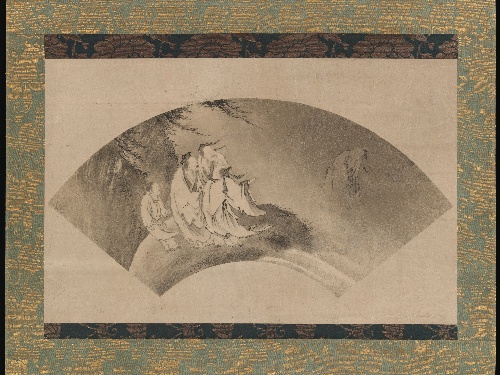
Title: 列子御風図扇面 (Resshi gyofū zu senmen)|The Daoist Immortal Liezi Flying on a Cloud
Artist: Kano Yukinobu 狩野之信
Artist bio: Japanese, ca. 1513–1575
Date: 16th century
Object type: Fan mounted as a hanging scroll
Classification: Paintings
Medium: Fan-shaped painting mounted as a hanging scroll; ink on paper
Culture: Japan
Period: Muromachi period (1392–1573)
Dimensions: Image: 13 1/4 × 20 5/8 in. (33.7 × 52.4 cm)
Overall with mounting: 48 × 24 9/16 in. (121.9 × 62.4 cm)
Overall with knobs: 48 × 26 1/2 in. (121.9 × 67.3 cm)
Department: Asian Art
Credit line: Charles Stewart Smith Collection, Gift of Mrs. Charles Stewart Smith, Charles Stewart Smith Jr., and Howard Caswell Smith, in memory of Charles Stewart Smith, 1914
Accession year: 1914
Repository: Metropolitan Museum of Art, New York, NY
Tags: Men